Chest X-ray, AP view. Patient: 50 years old, sex M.
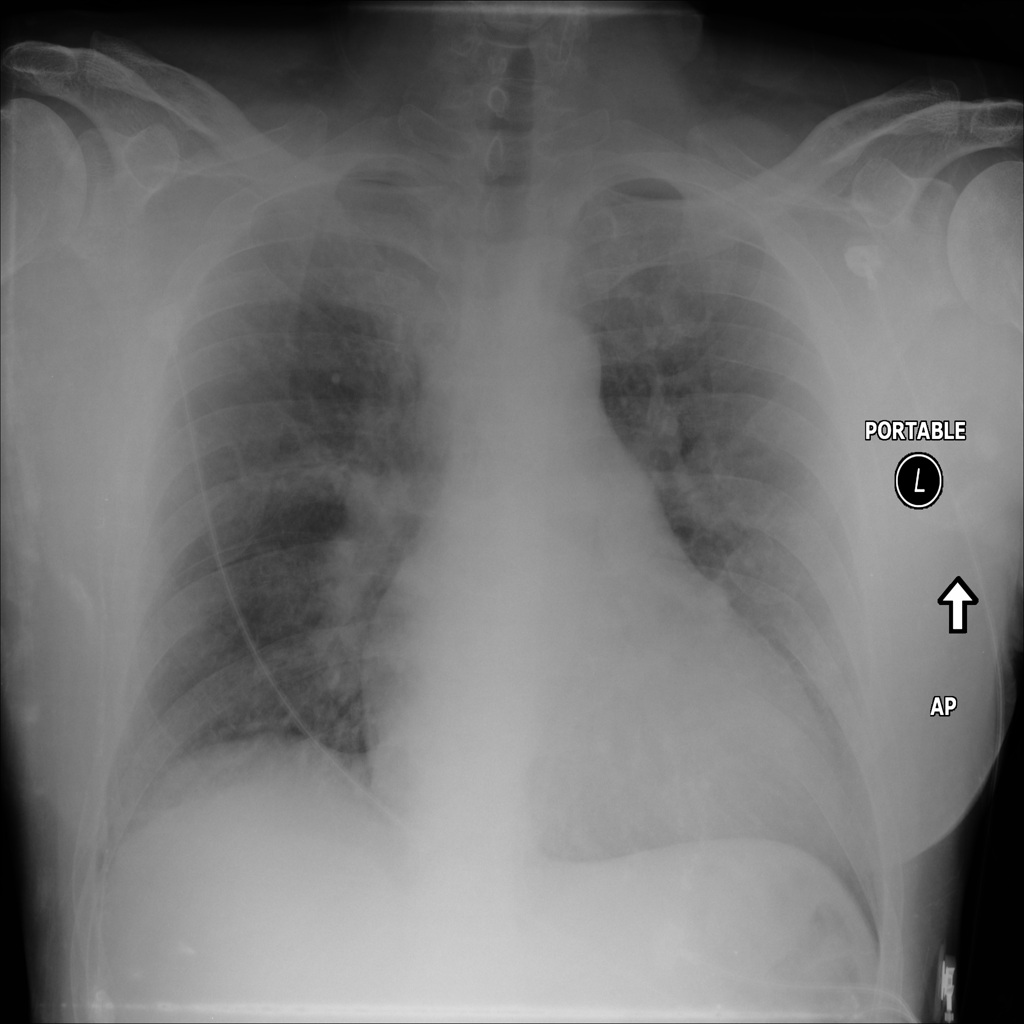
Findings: No Finding